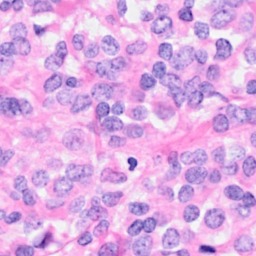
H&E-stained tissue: Breast